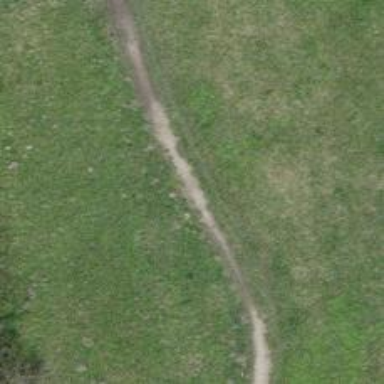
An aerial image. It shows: Path.